Interaction volume radius: 10 \u00c5
Interaction volume height: 20 \u00c5
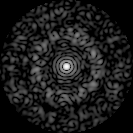
Disorder parameter: 0.8053